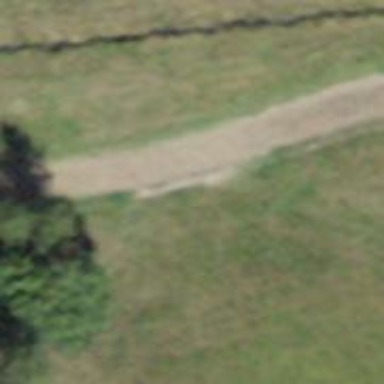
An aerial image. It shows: Brown bench in the vicinity.